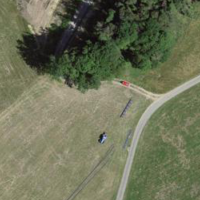
EUNIS habitat code: 52
Species observed at this site:
Anthoxanthum odoratum